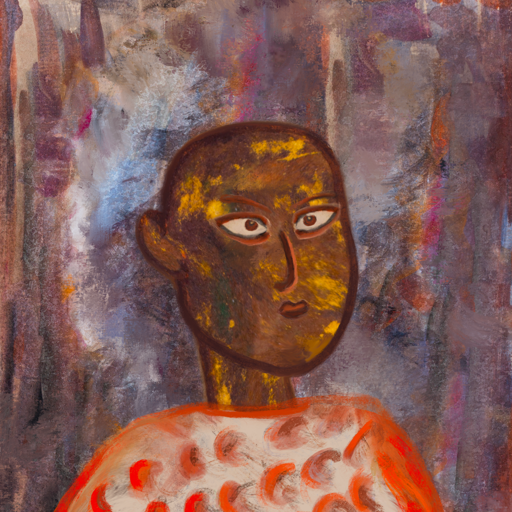
Background: Hypocrite, Head And Neck Side: Comrade, Face Side: Roy_Bahadur, Bust: Rupkatha, Hair Side: Blank, Head Accessory: Blank, Second Necklace: Blank, Necklace: Blank, Baby: Blank